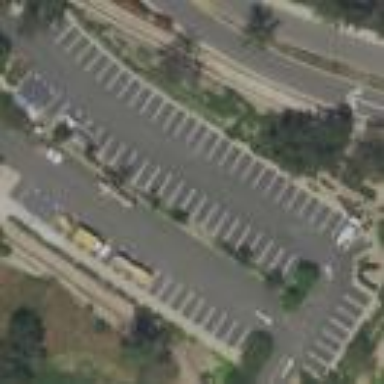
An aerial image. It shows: Parking area.